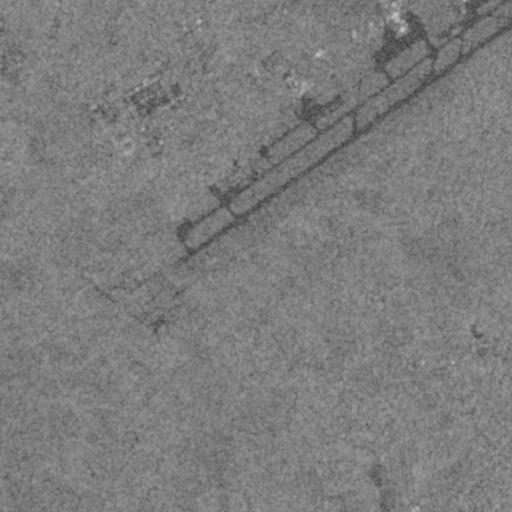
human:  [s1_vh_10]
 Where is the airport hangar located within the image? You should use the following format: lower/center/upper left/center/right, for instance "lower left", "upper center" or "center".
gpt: The airport hangar is located in the upper center of the image.
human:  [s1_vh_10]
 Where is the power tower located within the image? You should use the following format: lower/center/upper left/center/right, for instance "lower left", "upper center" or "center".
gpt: The power tower is located in the upper left of the image.
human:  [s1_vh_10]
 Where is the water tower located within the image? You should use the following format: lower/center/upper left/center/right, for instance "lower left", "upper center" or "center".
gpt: The water tower is located in the upper center of the image.
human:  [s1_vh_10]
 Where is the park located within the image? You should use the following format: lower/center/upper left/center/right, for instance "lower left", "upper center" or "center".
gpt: There is no park in the image.

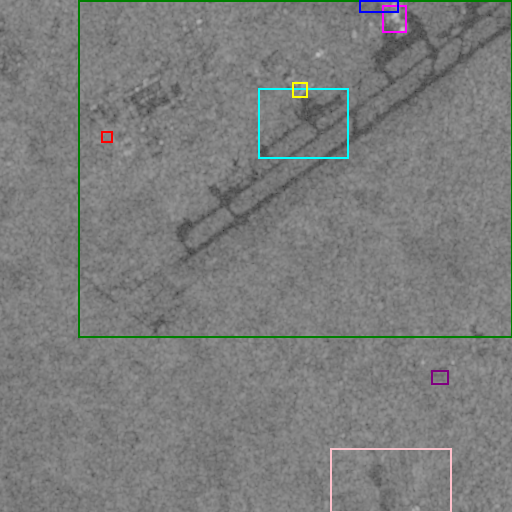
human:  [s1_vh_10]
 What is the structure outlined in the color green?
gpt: The structure outlined in green is an airport.
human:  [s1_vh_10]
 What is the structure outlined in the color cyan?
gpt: The structure outlined in cyan is an airport apron.
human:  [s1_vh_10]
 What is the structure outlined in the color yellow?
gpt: The structure outlined in yellow is an airport hangar.
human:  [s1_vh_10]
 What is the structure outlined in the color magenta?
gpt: The structure outlined in magenta is an airport terminal.
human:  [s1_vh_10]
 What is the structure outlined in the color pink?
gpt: The structure outlined in pink is a crop field.
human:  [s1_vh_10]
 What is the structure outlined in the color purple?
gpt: The structure outlined in purple is a park.
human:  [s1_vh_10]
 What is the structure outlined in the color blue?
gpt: The structure outlined in blue is a parking lot.
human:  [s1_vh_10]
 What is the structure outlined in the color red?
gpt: The structure outlined in red is a power substation.
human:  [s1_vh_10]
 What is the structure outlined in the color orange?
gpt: There is no orange outline.